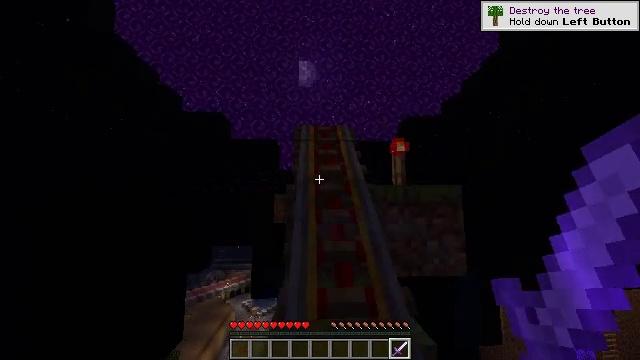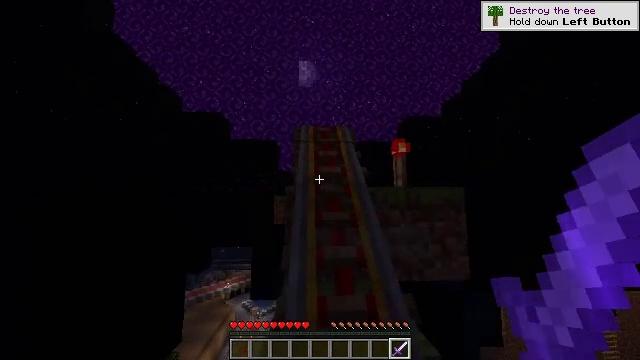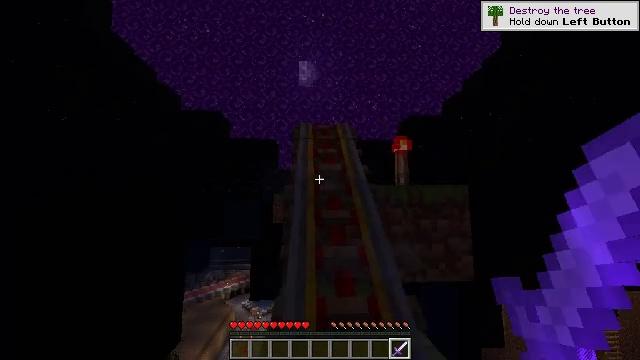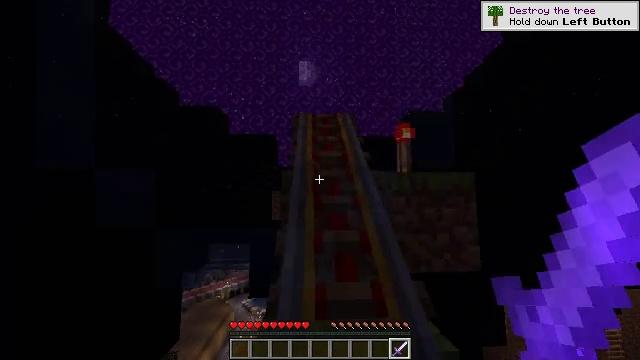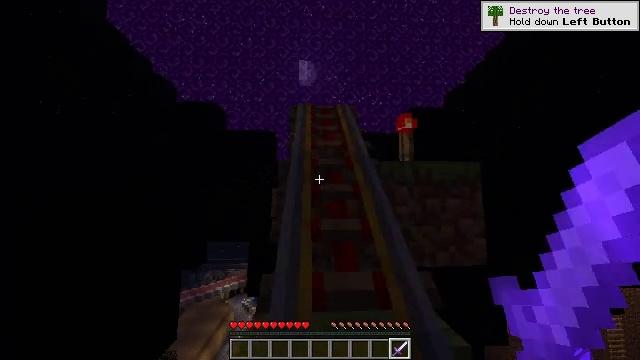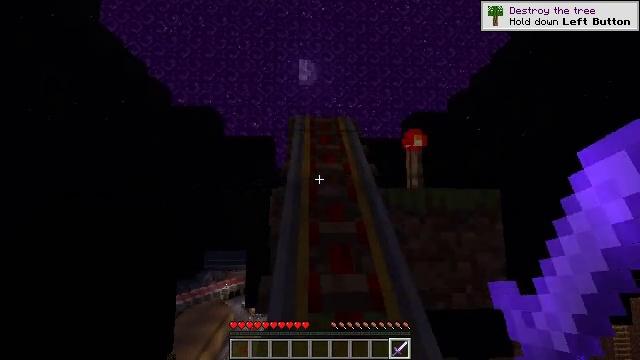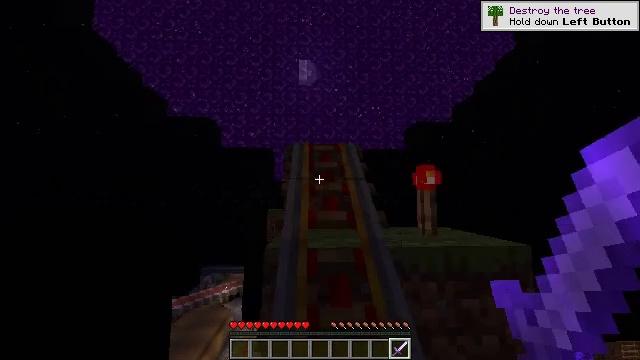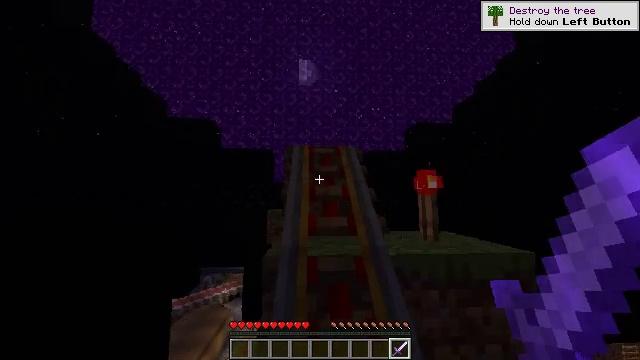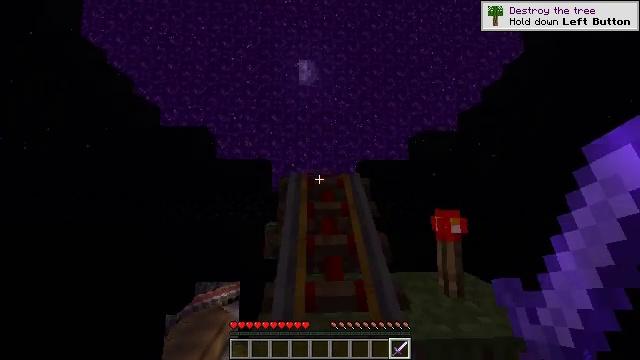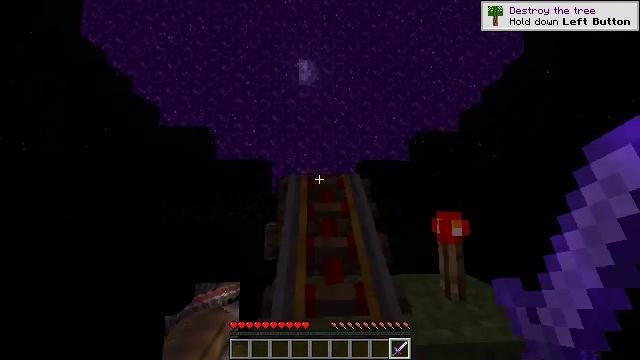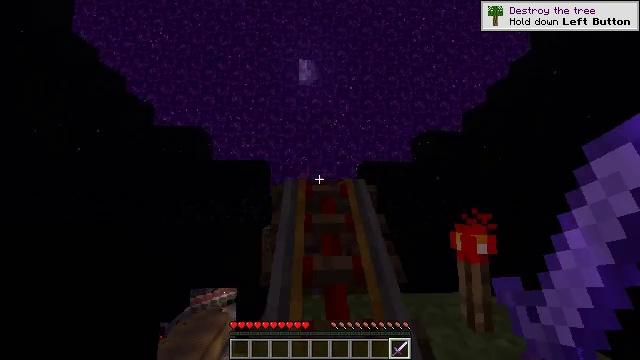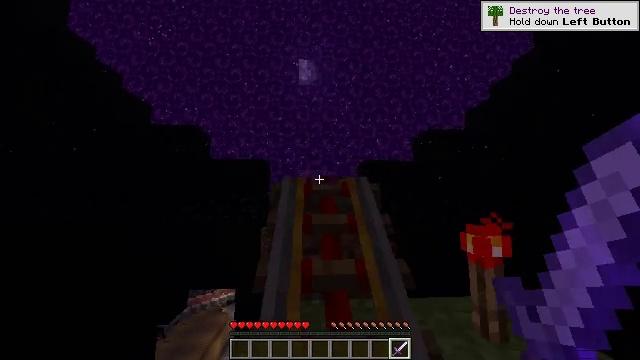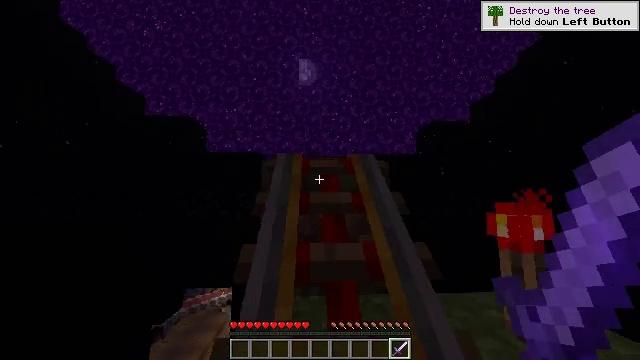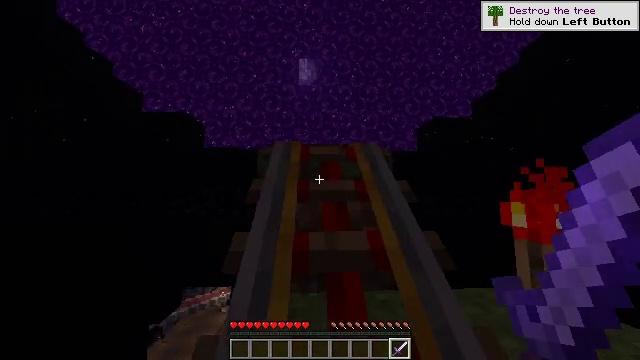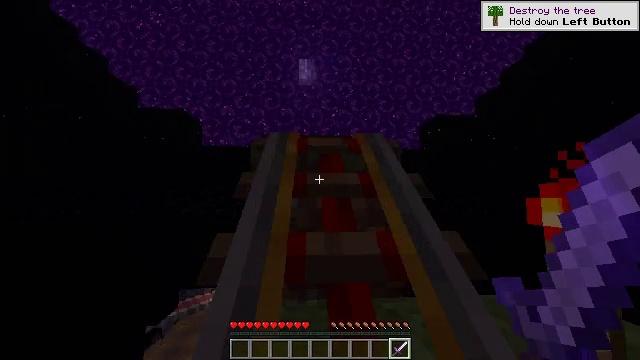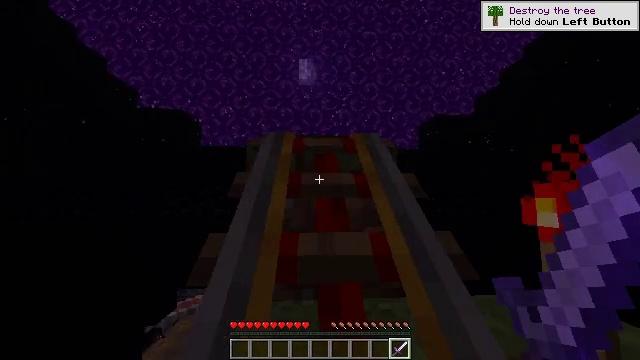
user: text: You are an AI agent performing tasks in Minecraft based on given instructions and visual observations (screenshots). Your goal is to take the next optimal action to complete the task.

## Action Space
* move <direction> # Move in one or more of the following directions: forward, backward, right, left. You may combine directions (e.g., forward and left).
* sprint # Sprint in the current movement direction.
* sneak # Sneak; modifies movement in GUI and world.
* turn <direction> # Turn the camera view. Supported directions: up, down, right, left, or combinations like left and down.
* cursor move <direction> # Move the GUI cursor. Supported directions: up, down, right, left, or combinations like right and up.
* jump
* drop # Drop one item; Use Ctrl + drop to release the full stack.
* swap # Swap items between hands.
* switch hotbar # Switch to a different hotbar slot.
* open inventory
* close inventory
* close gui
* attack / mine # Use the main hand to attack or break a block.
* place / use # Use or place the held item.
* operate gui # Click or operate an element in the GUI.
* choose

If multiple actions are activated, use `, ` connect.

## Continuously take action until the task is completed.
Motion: motion action
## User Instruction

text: Combat the piglin.
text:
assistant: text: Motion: move forward
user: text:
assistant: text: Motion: move forward
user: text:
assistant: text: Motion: move forward
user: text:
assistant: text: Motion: move forward
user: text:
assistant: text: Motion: move forward, jump
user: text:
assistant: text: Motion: move forward, jump
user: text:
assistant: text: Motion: move forward, jump
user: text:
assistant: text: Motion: move forward
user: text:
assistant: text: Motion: move forward
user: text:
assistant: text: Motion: move forward
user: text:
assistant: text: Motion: move forward
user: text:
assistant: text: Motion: move forward
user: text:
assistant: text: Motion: move forward
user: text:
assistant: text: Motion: move forward
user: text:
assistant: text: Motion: move forward
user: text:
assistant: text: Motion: move forward
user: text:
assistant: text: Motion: move forward
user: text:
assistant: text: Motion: move forward, jump
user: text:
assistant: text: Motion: move forward, jump
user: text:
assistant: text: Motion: move forward, jump
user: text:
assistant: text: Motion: move forward
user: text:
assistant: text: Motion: move forward
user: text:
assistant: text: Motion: move forward
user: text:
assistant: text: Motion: move forward
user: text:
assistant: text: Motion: move forward
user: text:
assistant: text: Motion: move forward
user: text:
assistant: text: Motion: move forward, jump
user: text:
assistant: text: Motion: move forward, jump
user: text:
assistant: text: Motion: move forward, jump
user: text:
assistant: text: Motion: move forward